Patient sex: M
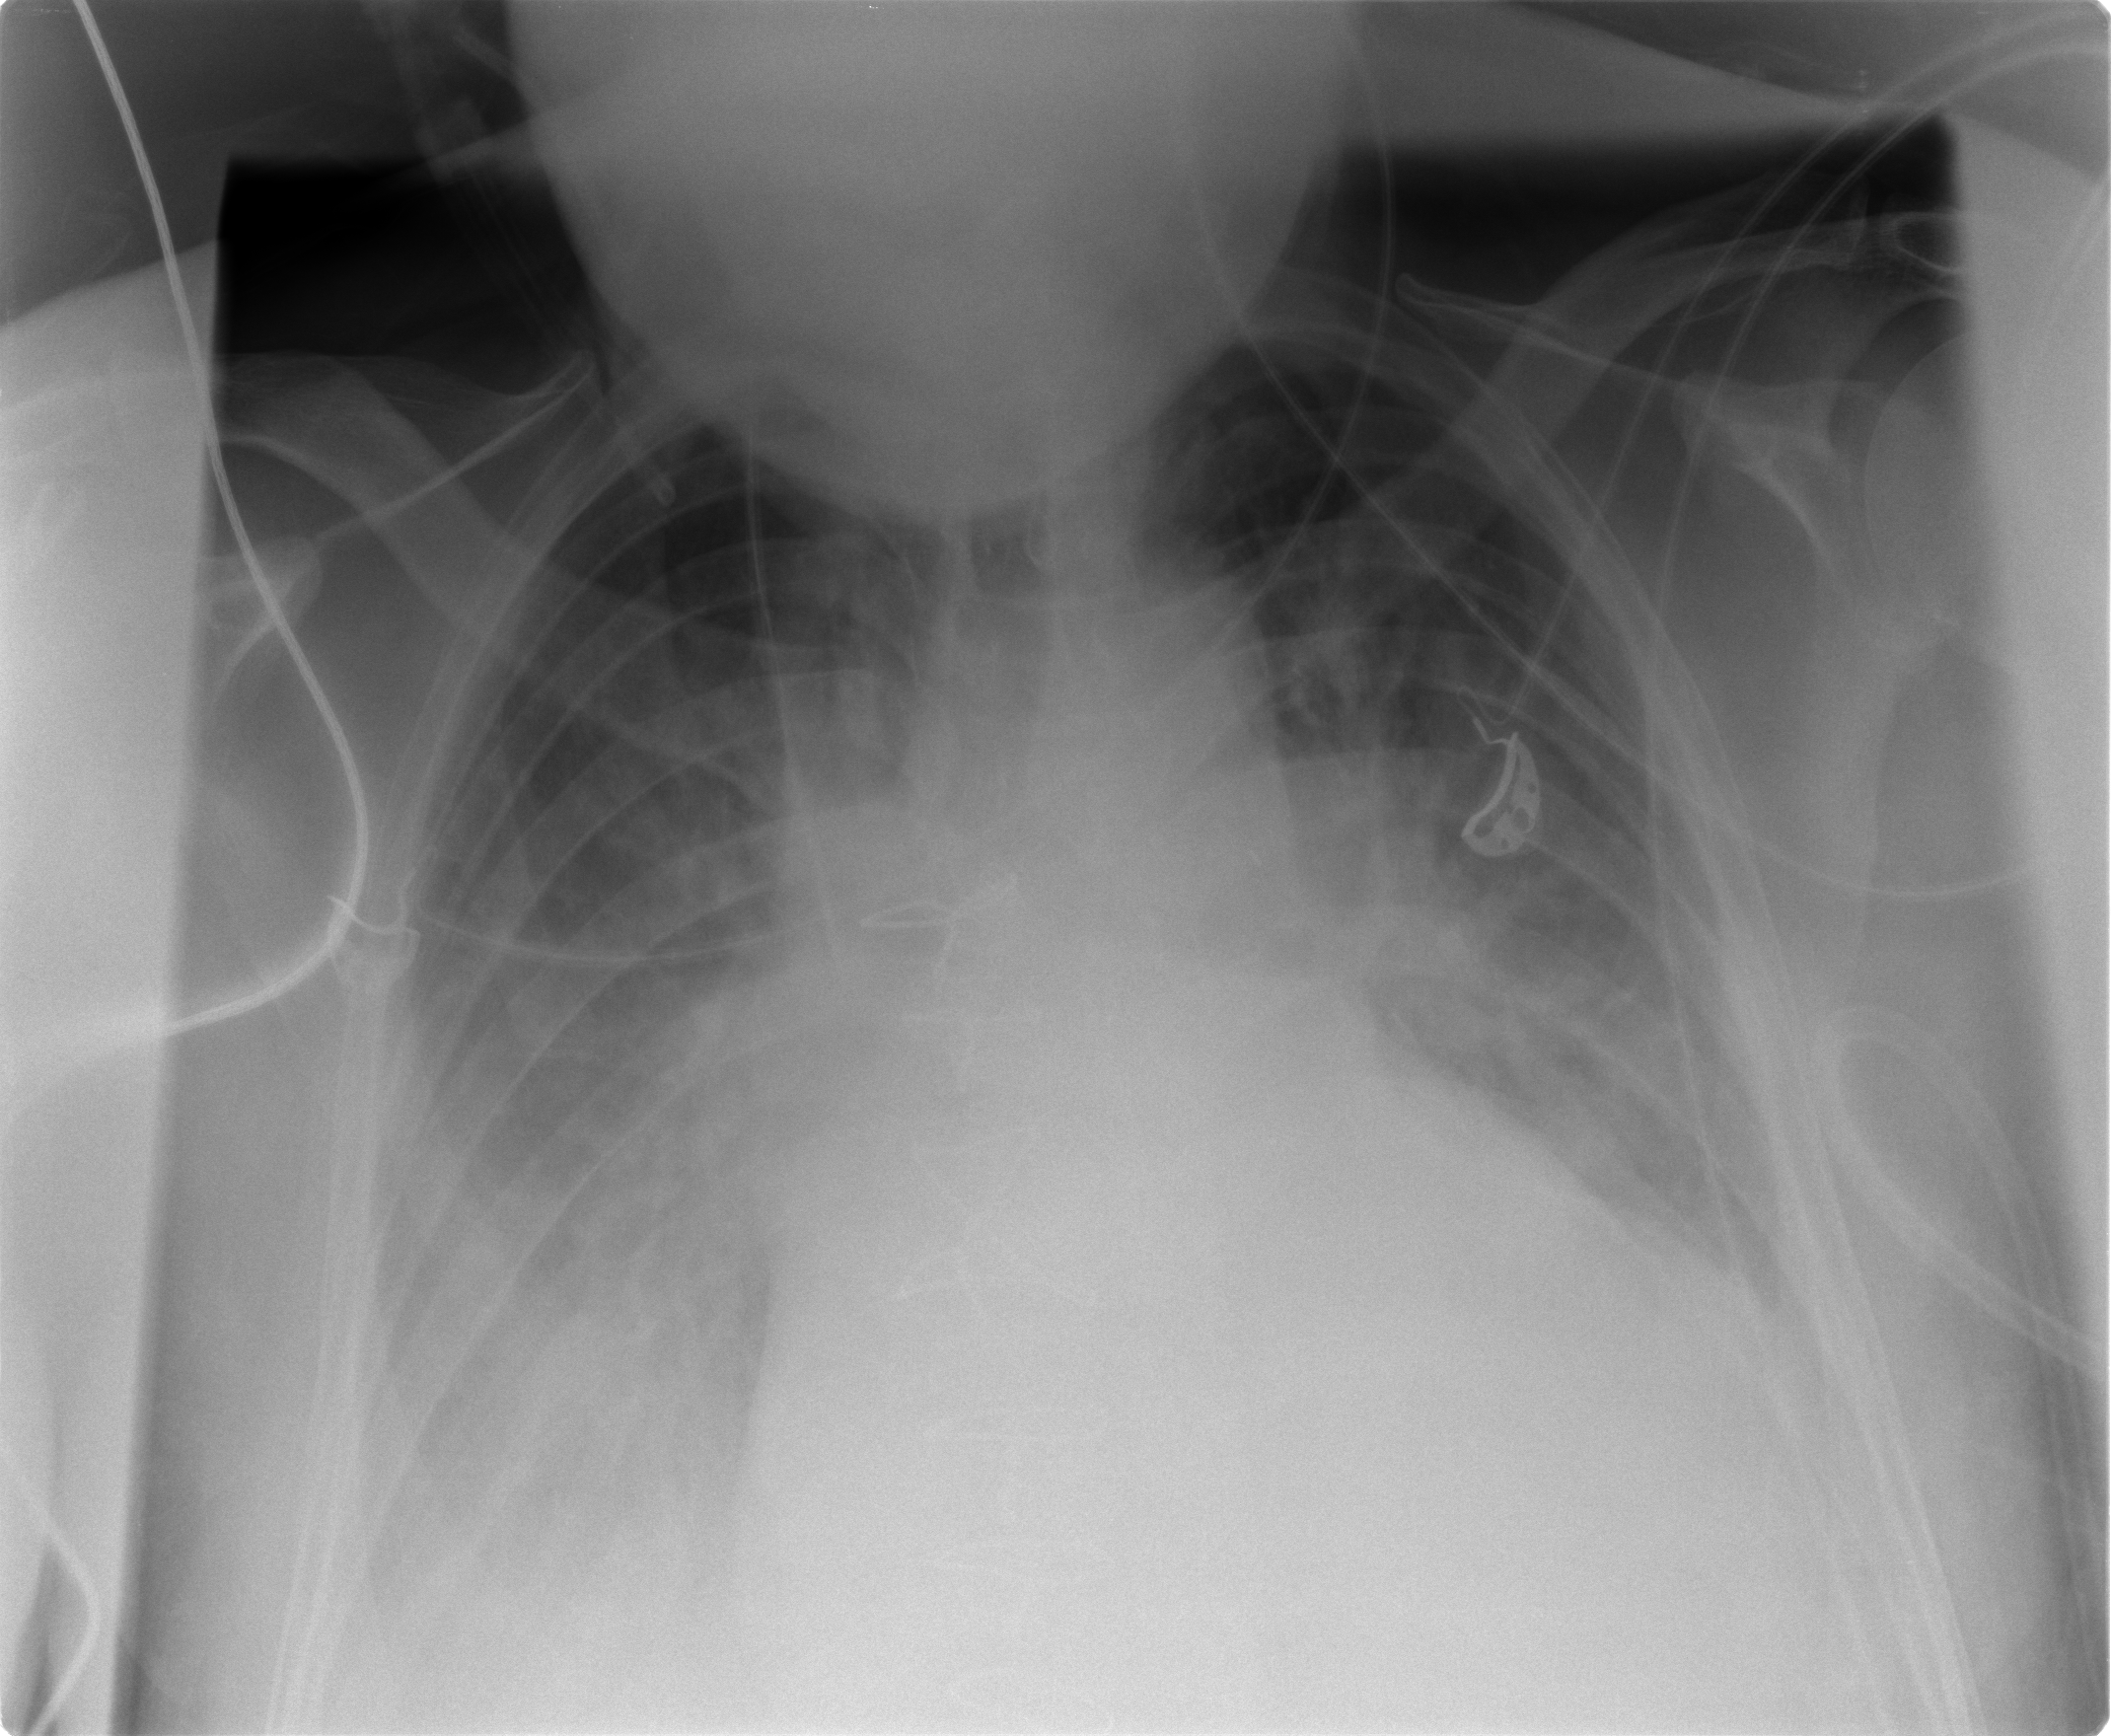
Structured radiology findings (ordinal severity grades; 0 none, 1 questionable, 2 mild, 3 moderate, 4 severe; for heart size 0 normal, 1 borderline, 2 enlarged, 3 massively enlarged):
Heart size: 2
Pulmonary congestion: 2
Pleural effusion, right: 3
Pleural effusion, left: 2
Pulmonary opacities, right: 1
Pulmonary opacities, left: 1
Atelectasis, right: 3
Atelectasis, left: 2